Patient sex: M
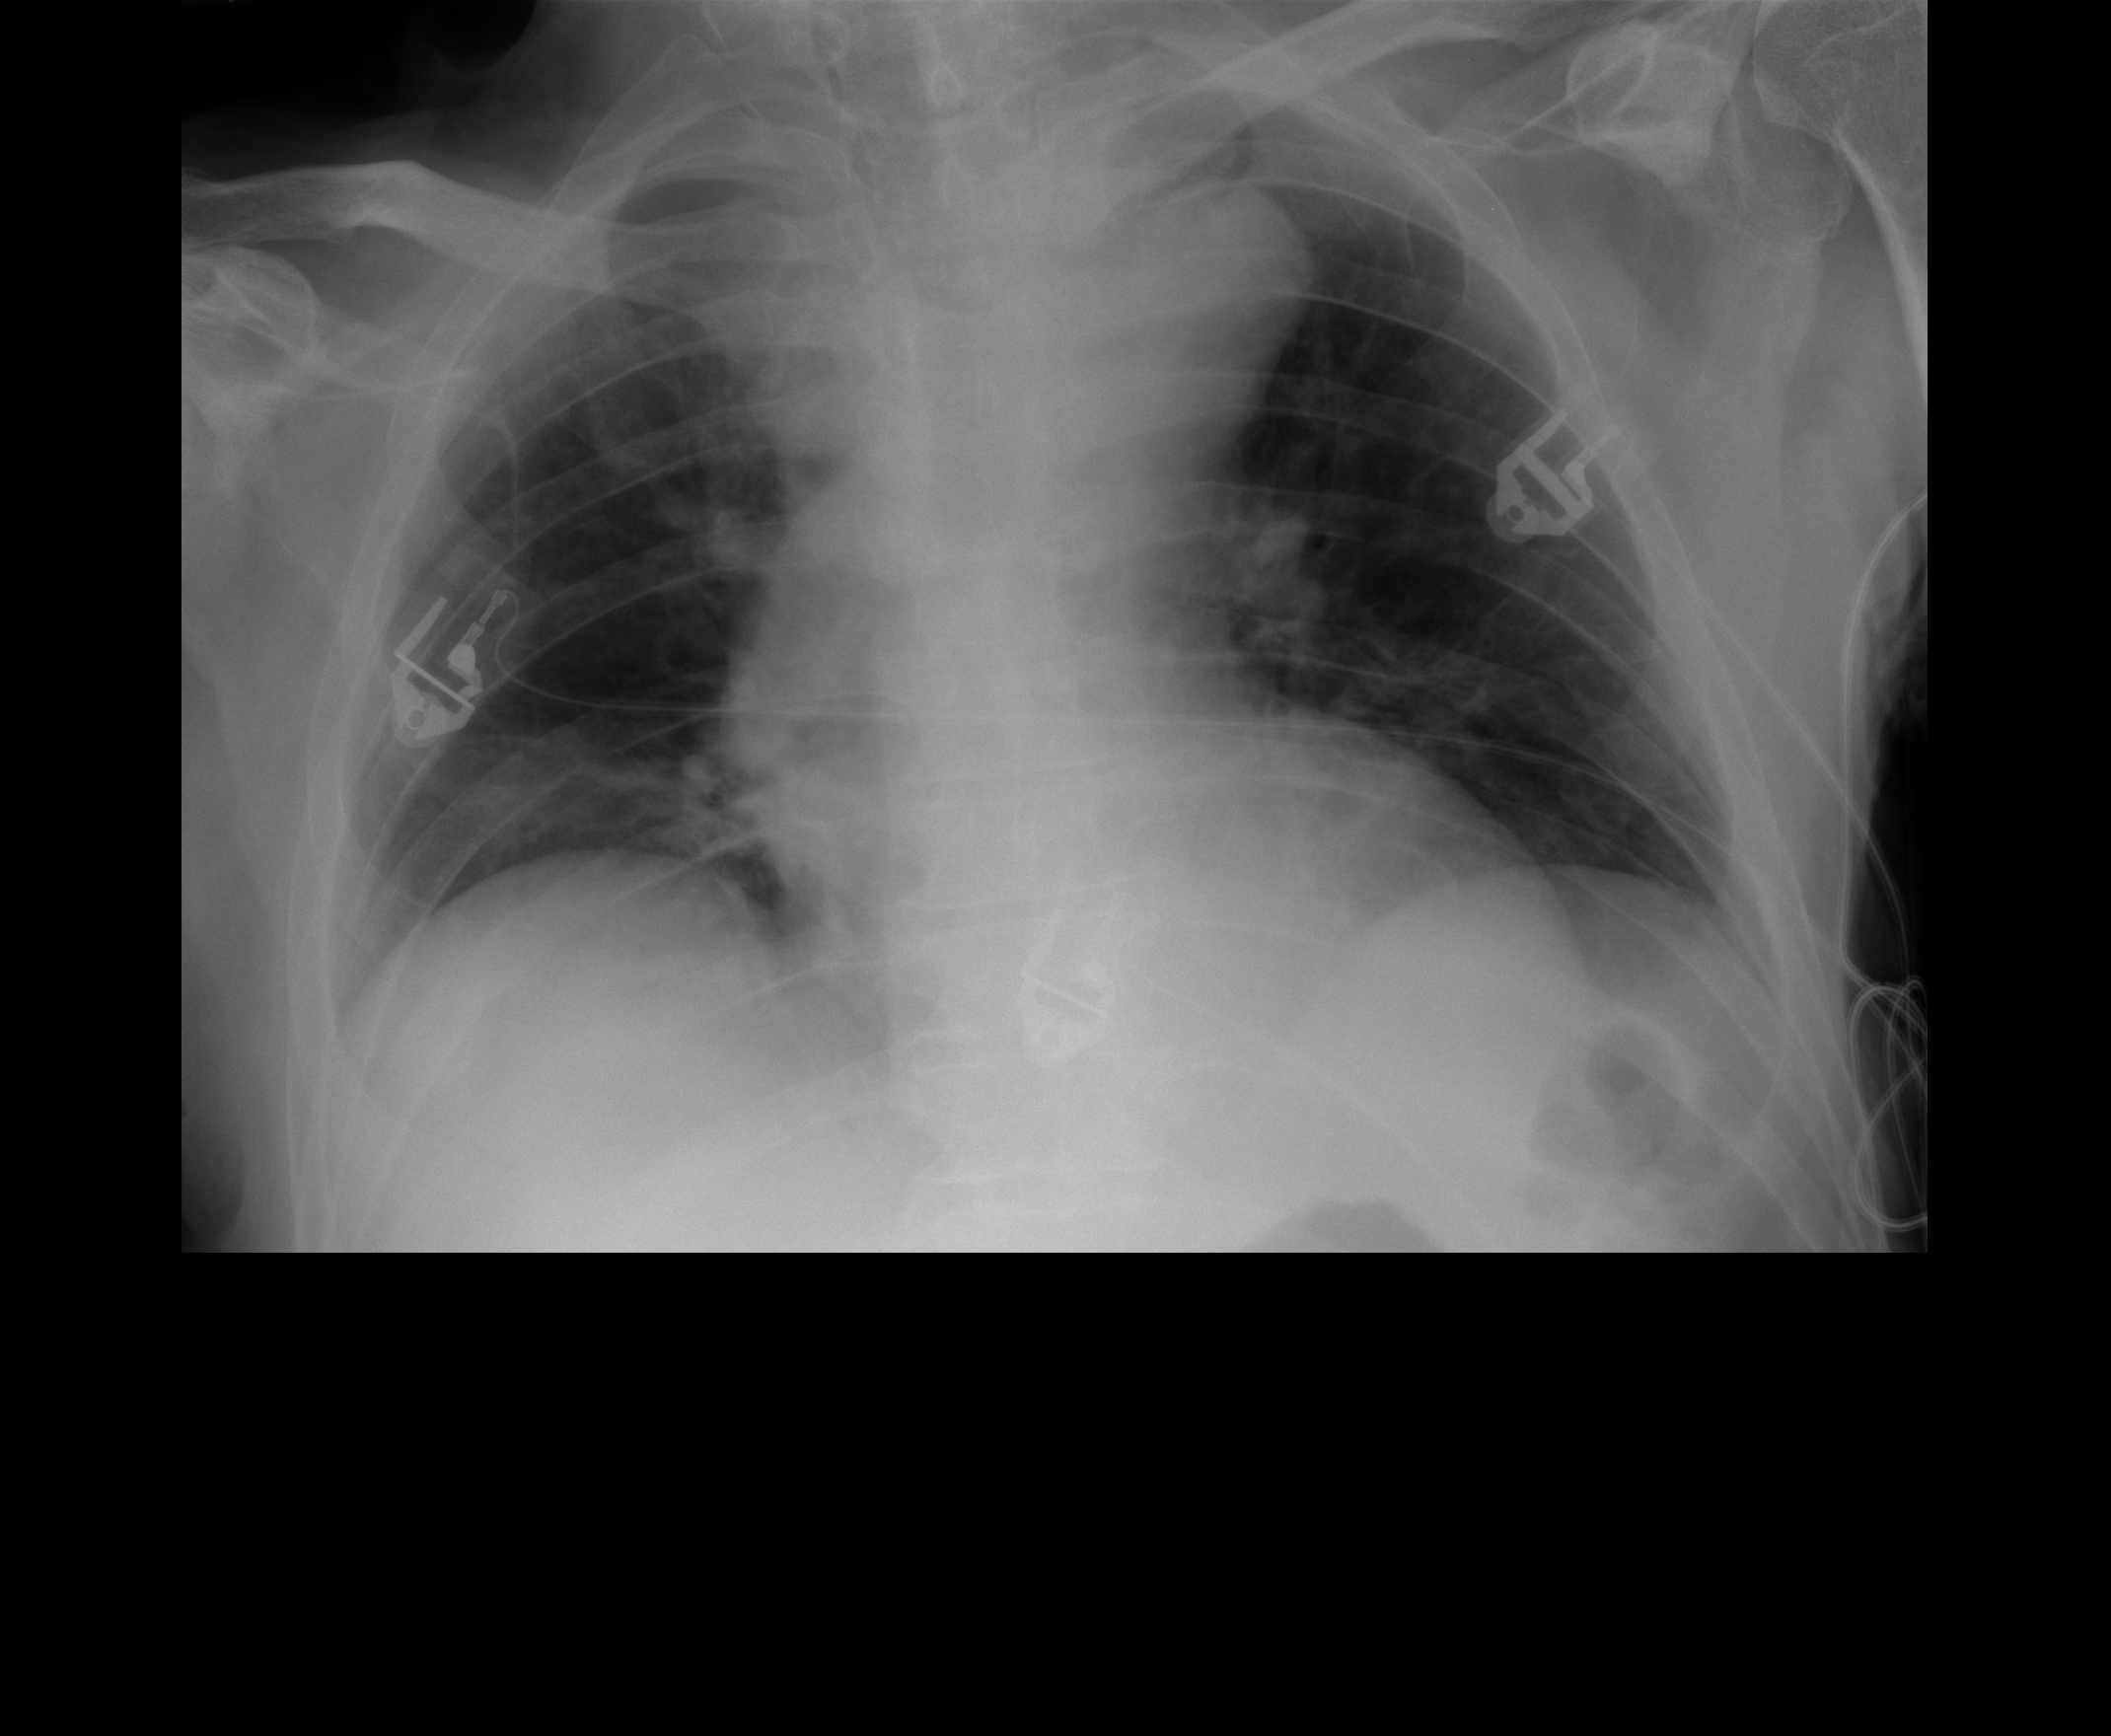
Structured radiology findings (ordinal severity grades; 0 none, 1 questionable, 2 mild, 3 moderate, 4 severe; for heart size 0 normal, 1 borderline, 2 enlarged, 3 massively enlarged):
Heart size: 0
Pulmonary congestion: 0
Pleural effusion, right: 0
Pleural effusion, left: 0
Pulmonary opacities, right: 0
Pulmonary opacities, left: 0
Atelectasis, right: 2
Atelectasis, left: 2